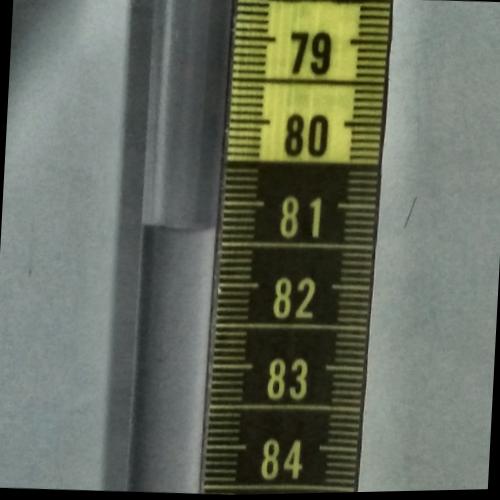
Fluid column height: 81.3 cm